Field crop: maize
Growth stage: 2
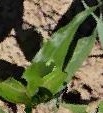
Species: maize